Question: I tried to have an images uploader but when I click the browse and select image then submit my form the HttpPostedFileBase is null. Is there missing with my implementation? Please help.
'''
<form action="Home/UploadImage" method="POST">
<p>
<input type="file" accept="image/x-png, image/gif, image/jpeg" name="projectBgImage" id="projectBgImage"/>
</p>
<input type="submit" value="submit"/>
</form>
'''
'''
public ActionResult UploadImage(HttpPostedFileBase projectBgImage)
{
return View();
}
'''

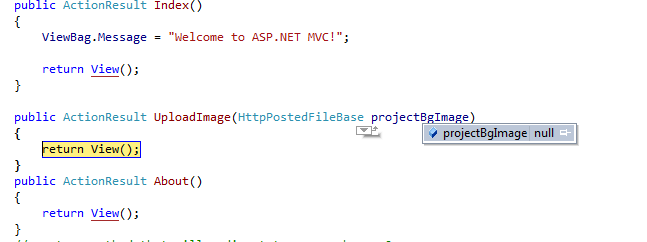
Answer: add 'enctype attribute' your 'form' element
'''
<form action="Home/UploadImage" method="POST" enctype="multipart/form-data">
'''
I suggest you to use 'BeginForm' html-helper like this:
'''
@using (Html.BeginForm("UploadImage", "Home", FormMethod.Post, new { id = "form", enctype="multipart/form-data" }))
{
<p>
<input type="file" accept="image/x-png, image/gif, image/jpeg" name="projectBgImage" id="projectBgImage"/>
</p>
<input type="submit" value="submit"/>
}
'''
and Action Method with '[HttpPost]' annotation
'''
[HttpPost]
public ActionResult UploadImage(HttpPostedFileBase projectBgImage)
{
return View();
}
'''
Extra Information : A nice blog post by Phil Haack <URL>